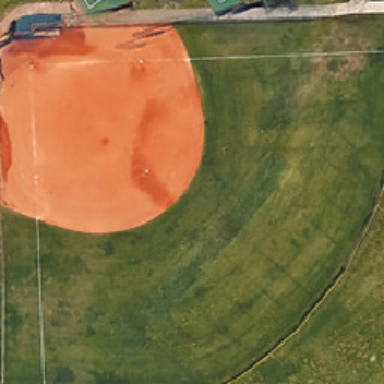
The quarterly baseball field is far from the road .